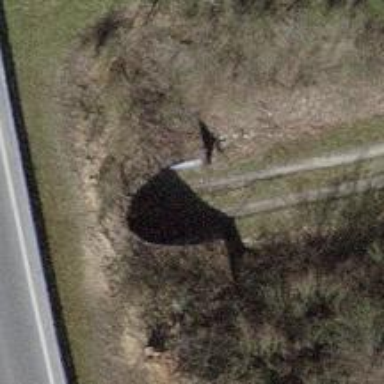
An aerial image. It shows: Track road passing through compacted tunnel of grade3 type.